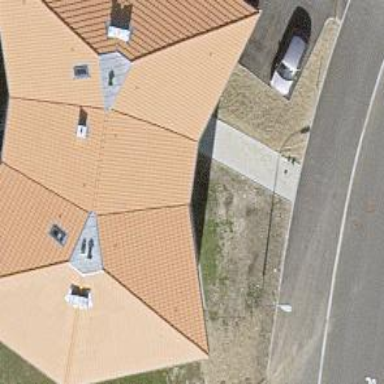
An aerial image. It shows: Apartment building with hipped roof.